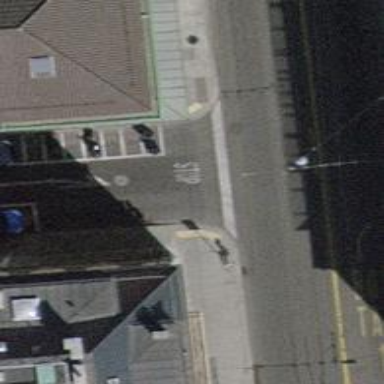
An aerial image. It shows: Unmarked crossing on footway.